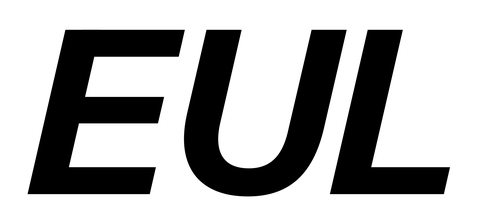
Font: InstrumentSans-Italic_Bold_Italic